Question: I'm currently using delphi xe2. well the firemonkey part of it. I use to be able to compile and test my project. I tried the tested version on win xp and it needed the rtl160.bpl package, so I added it. Now it is failing to compile even on my machine. I keep getting errors saying
> [DCC Fatal Error] E2202 Required package 'rtl160' not found
...even after i removed it from the packages, so can anyone help me please fix this problem ?
Edited Afterwards.
It seems to complile on my machine once I unchecked "Link with runtime packages" but still doesn't run on win xp

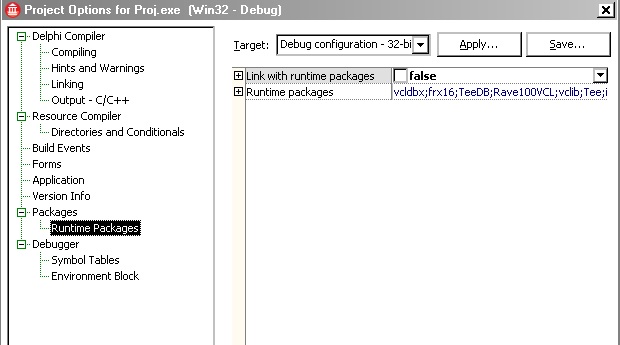
Answer: Okay cool so I solved the problem, it was actually an error on my part, if delphi cant seem to find the package make sure that the run time packages aren't linked to the compiled packages
You can check the settings of your application in delphi by pressing ctrl + shift + F11